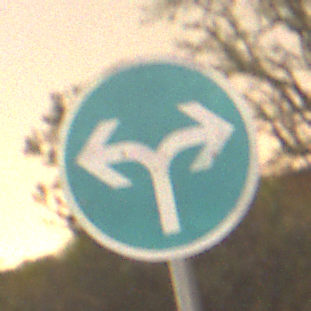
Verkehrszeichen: VorgeschriebeneFahrtrichtungRechtsOderLinks
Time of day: Night
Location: Outdoor (Nature)
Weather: Clear
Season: NotSpecified
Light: Natural